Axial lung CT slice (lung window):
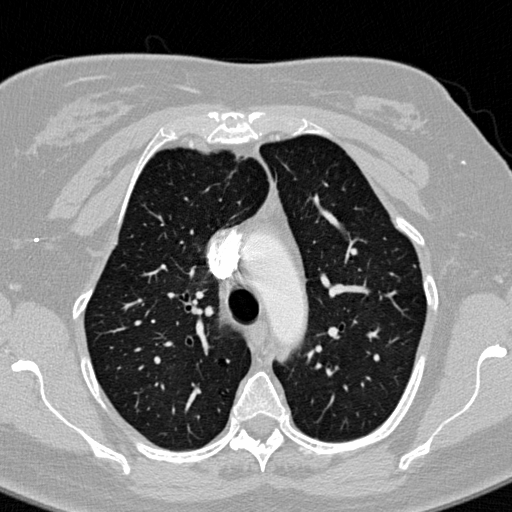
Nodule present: no